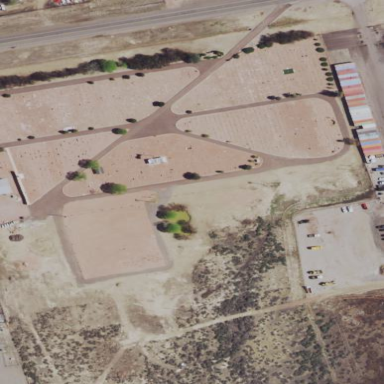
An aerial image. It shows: Cemetery.